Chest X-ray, AP view. Patient: 63 years old, sex M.
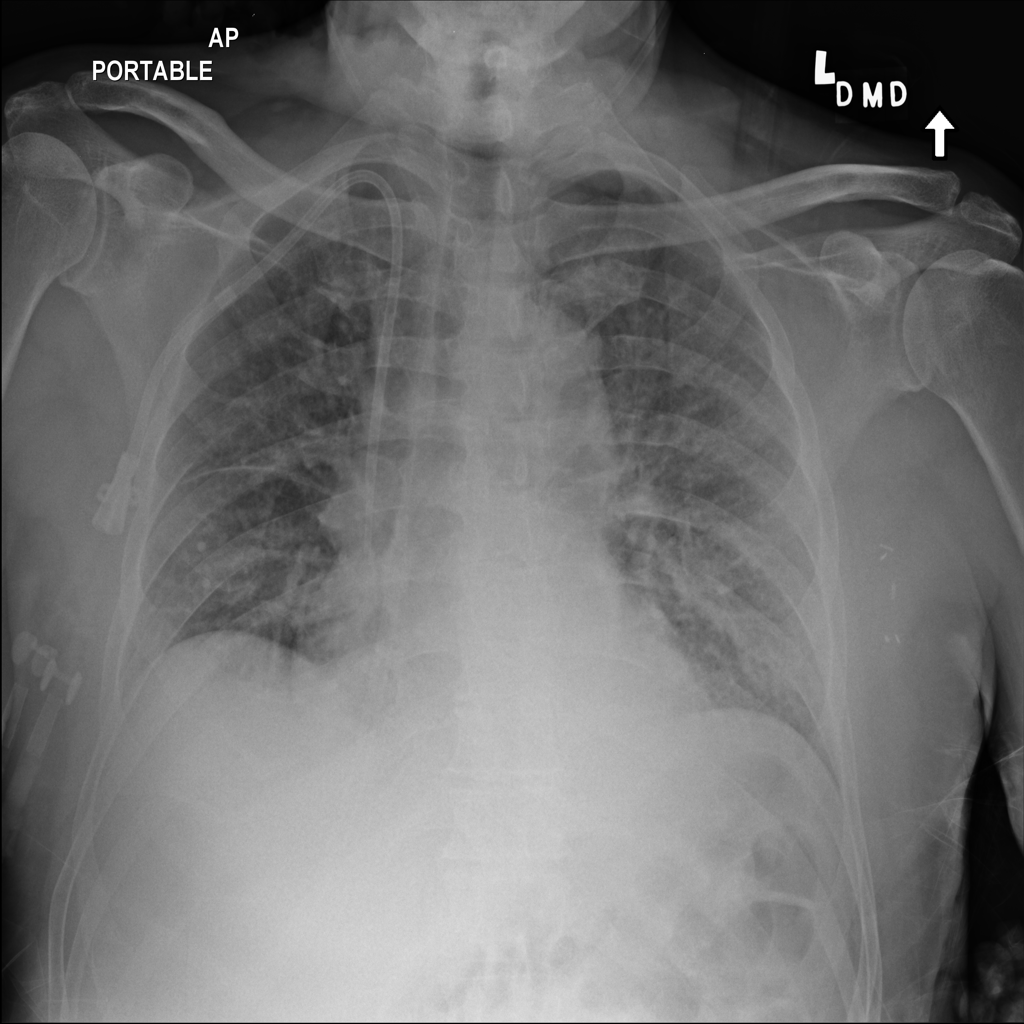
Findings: No Finding